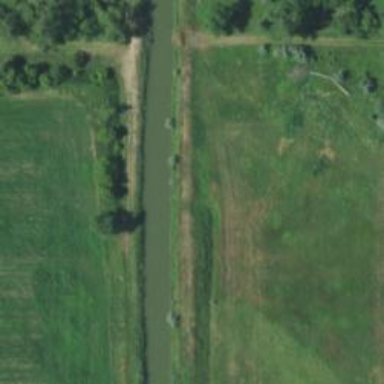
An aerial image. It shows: Canal.